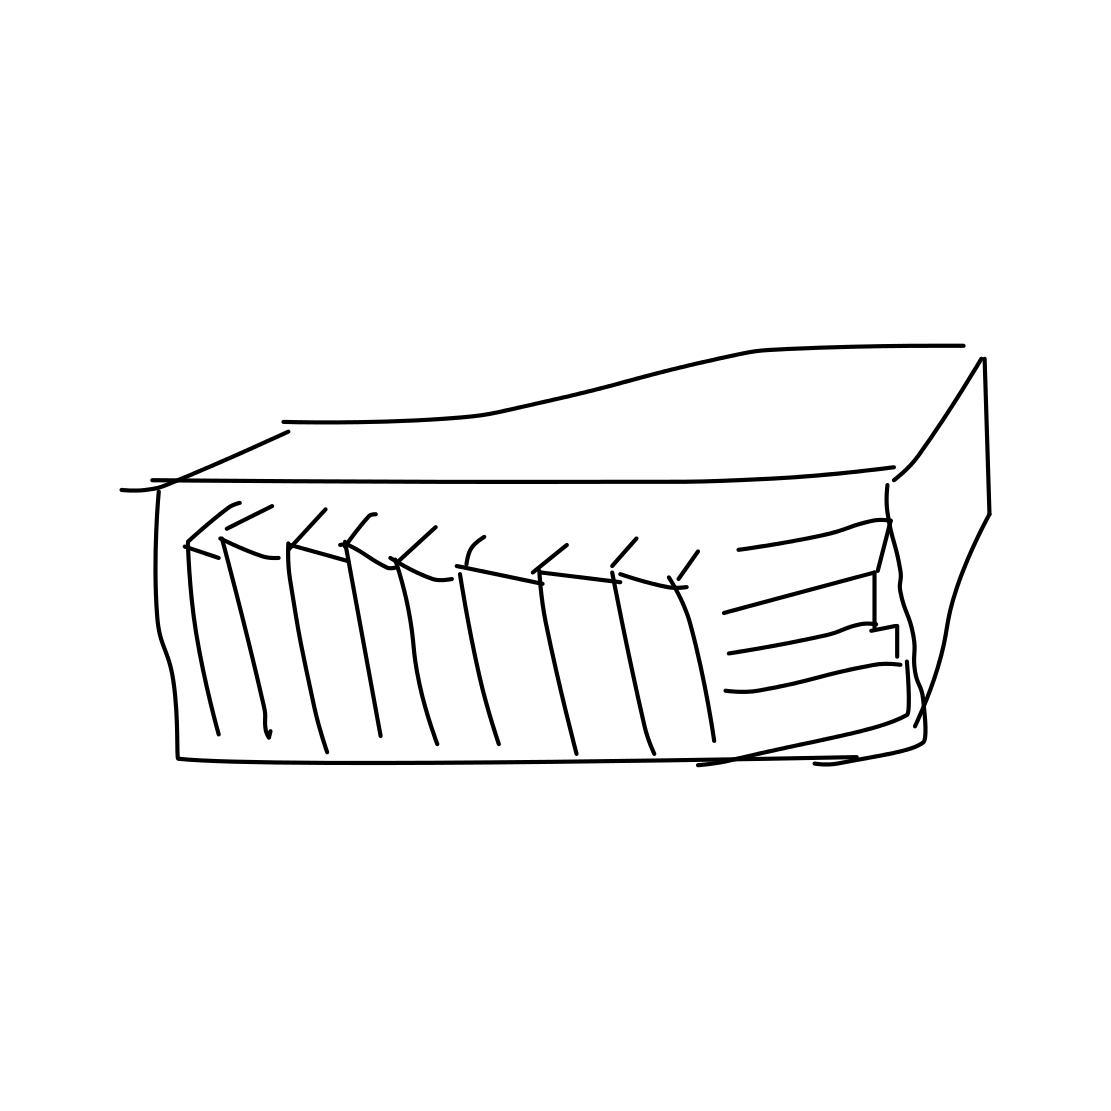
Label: bookshelf